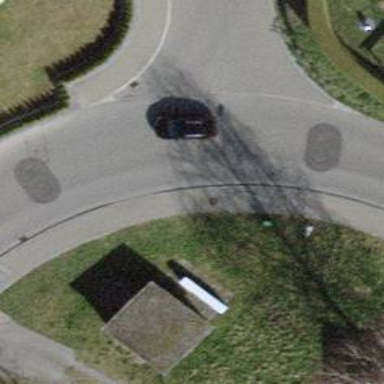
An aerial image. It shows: Asphalt sidewalk along the footway.